Interaction volume radius: 5 \u00c5
Interaction volume height: 30 \u00c5
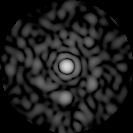
Disorder parameter: 0.813